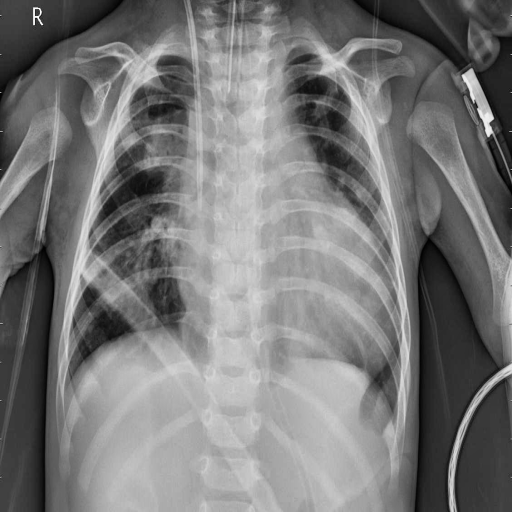
Finding: PNEUMONIA